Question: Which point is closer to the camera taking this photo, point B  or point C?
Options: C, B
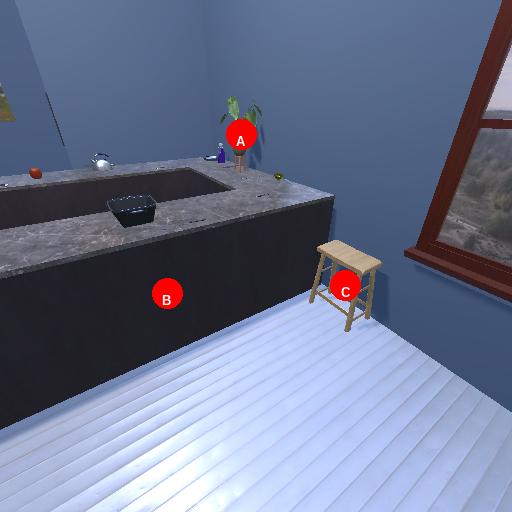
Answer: C